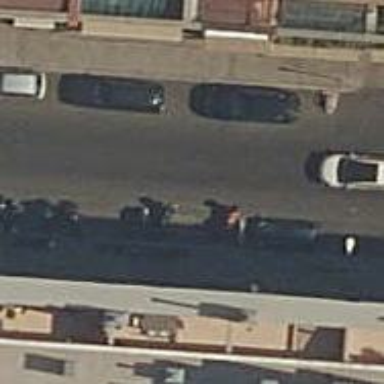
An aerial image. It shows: Motorcycle parking facility.